Interaction volume radius: 5 \u00c5
Interaction volume height: 20 \u00c5
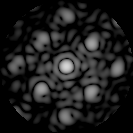
Disorder parameter: 0.3407